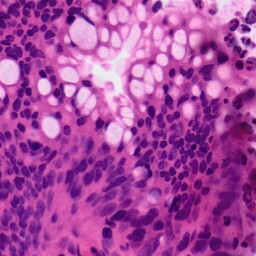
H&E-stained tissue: Colon